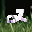
Label: 2